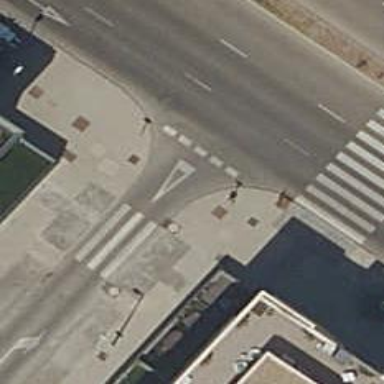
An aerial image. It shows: Uncontrolled road crossing.